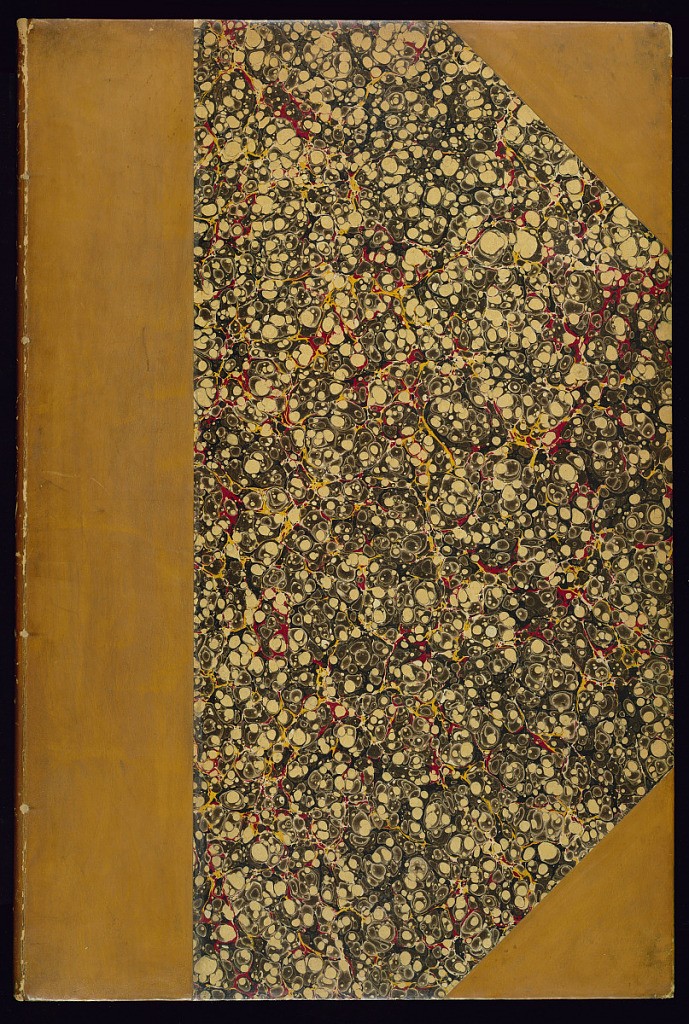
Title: Album of Trophy Designs
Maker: Jean-Charles Delafosse, French, 1734 – 1789
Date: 1772–77
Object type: Album
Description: Album of ornamental hanging trophy designs.